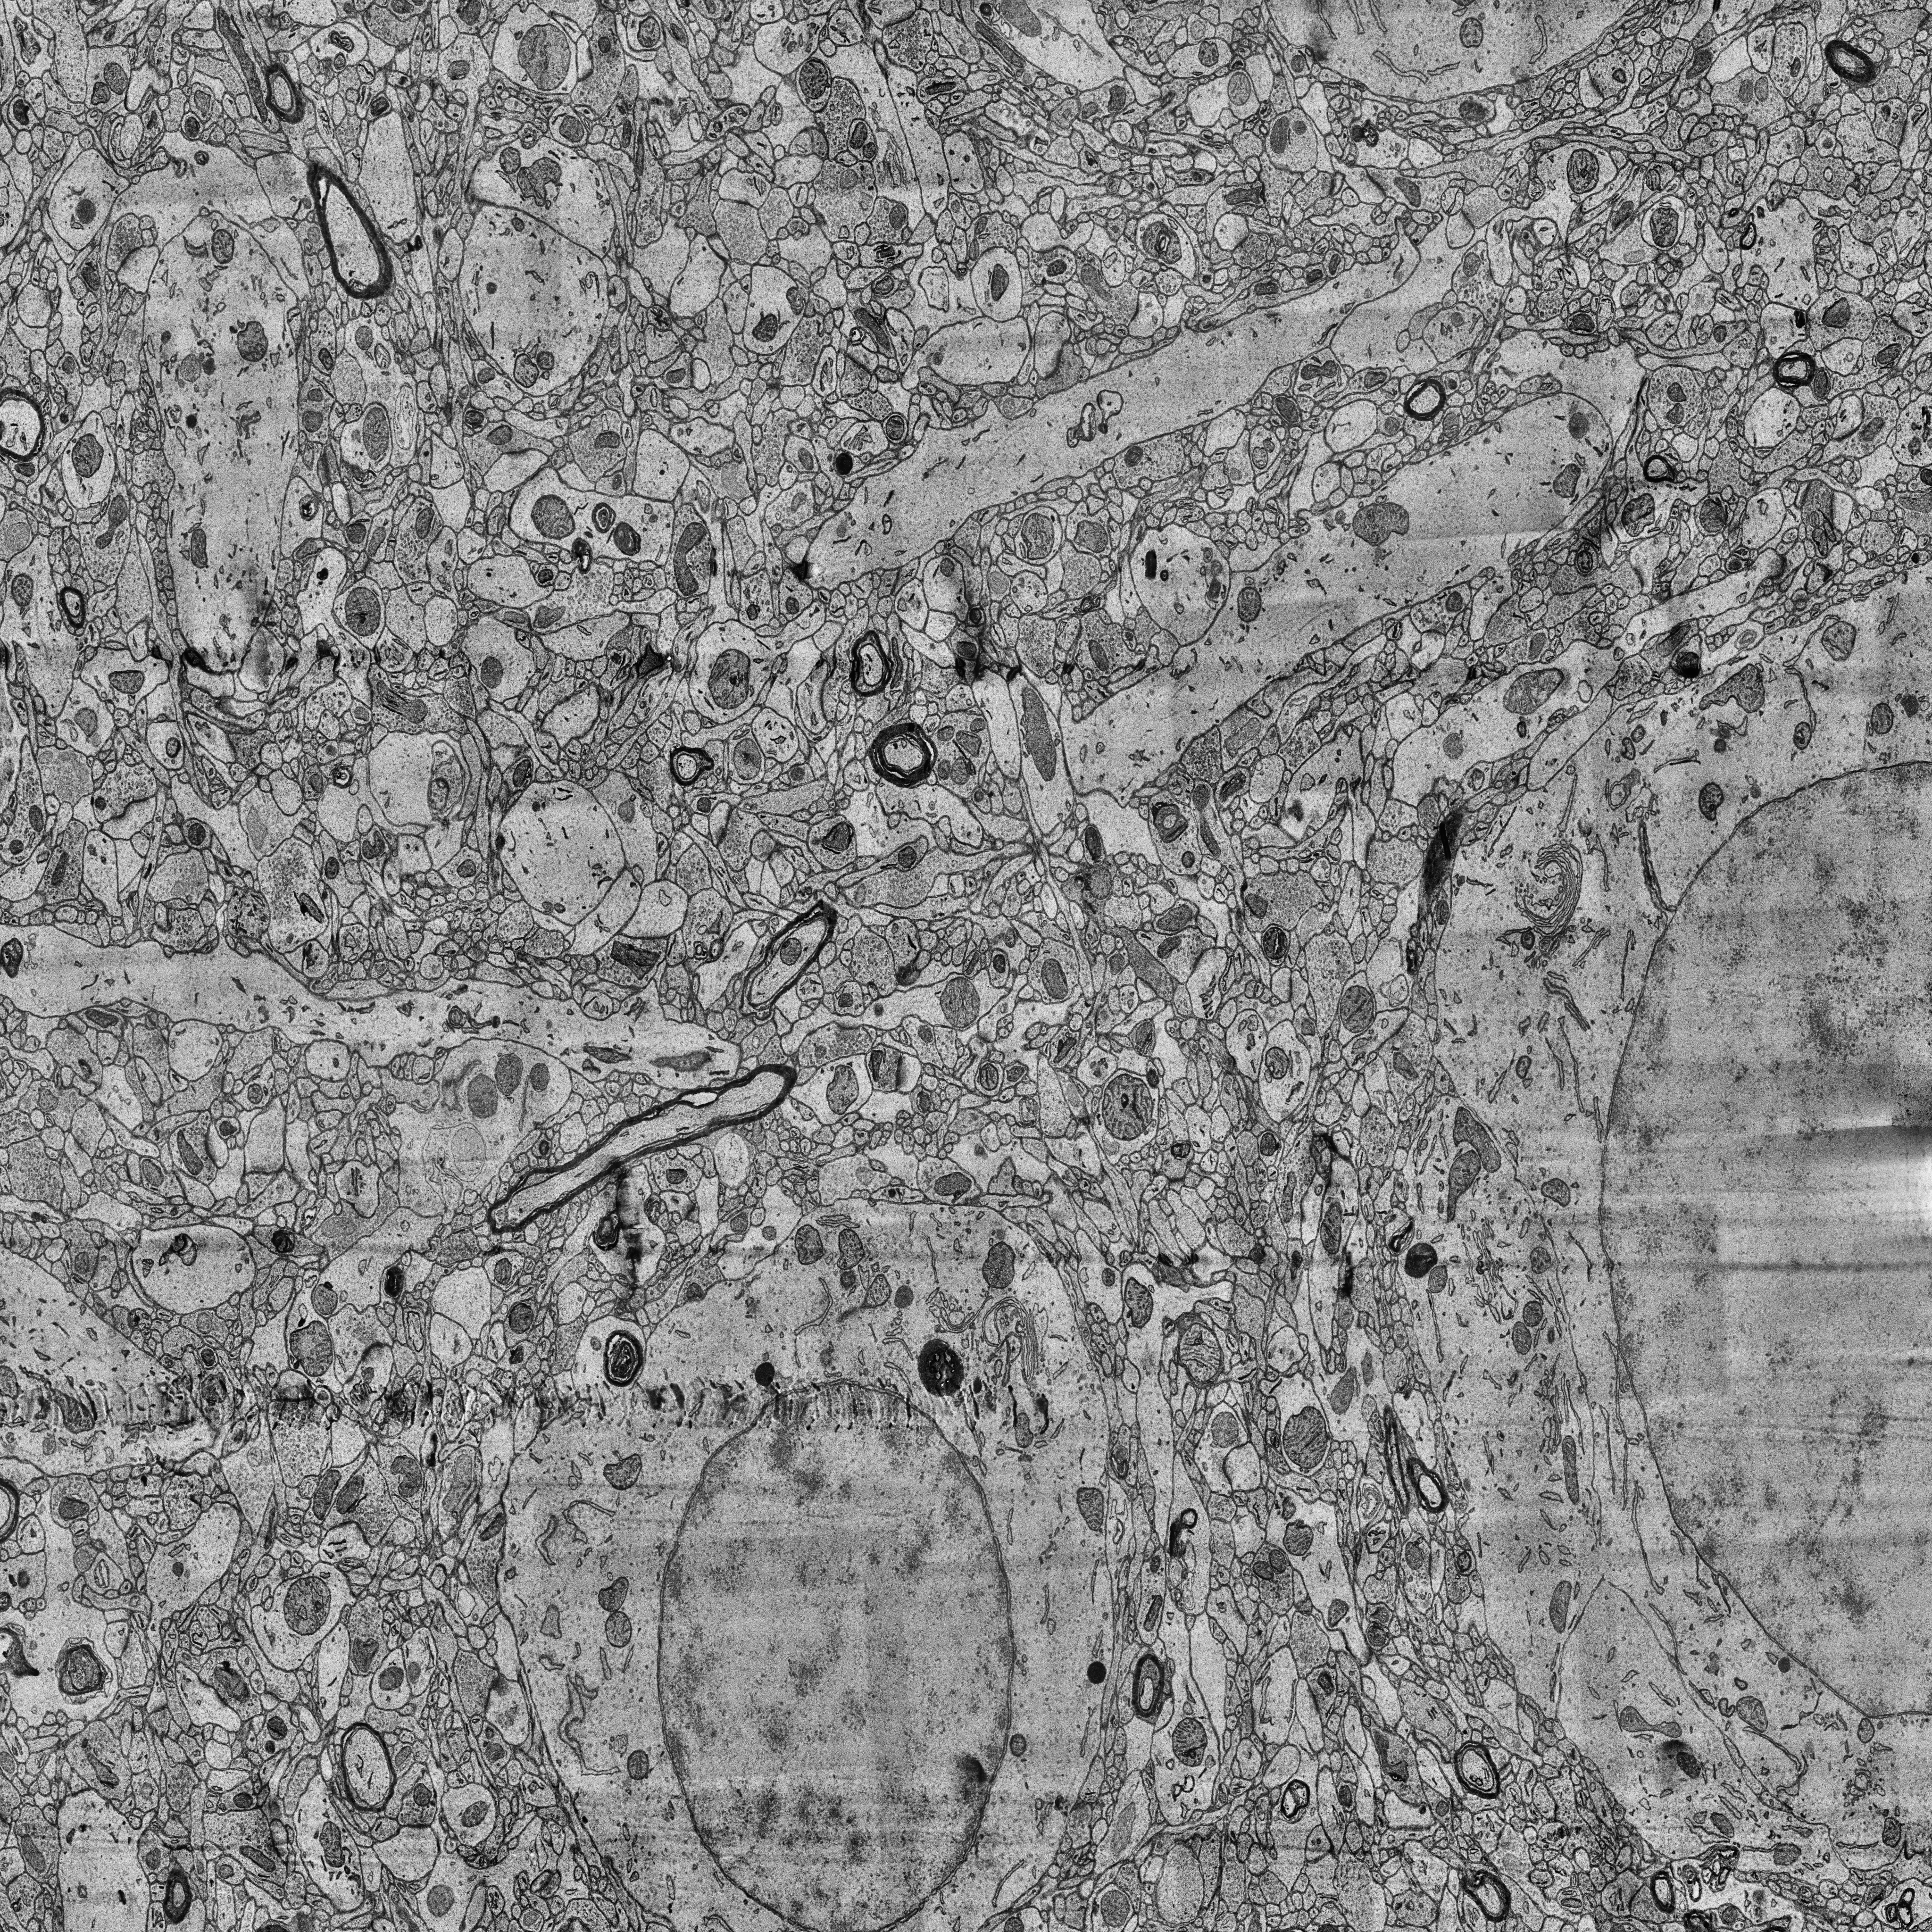
Electron microscopy slice of human cortex tissue
Slice depth (z): 384
Mitochondria instances in slice: 408